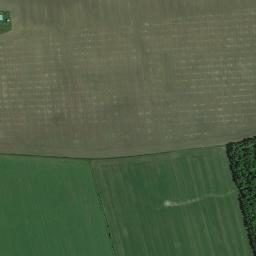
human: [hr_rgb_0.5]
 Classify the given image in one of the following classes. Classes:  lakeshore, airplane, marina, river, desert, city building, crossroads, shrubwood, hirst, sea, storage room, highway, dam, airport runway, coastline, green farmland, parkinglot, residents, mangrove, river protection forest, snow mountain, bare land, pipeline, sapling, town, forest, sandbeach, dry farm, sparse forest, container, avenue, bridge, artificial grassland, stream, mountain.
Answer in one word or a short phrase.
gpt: green farmland